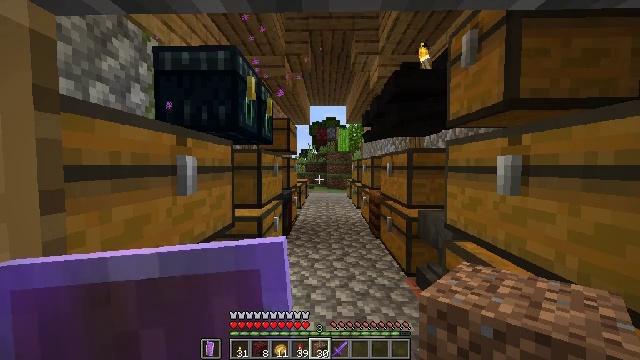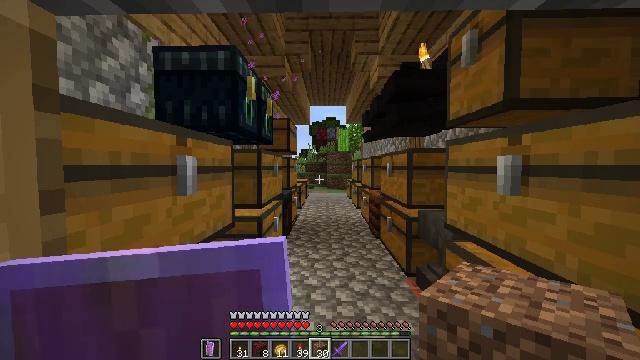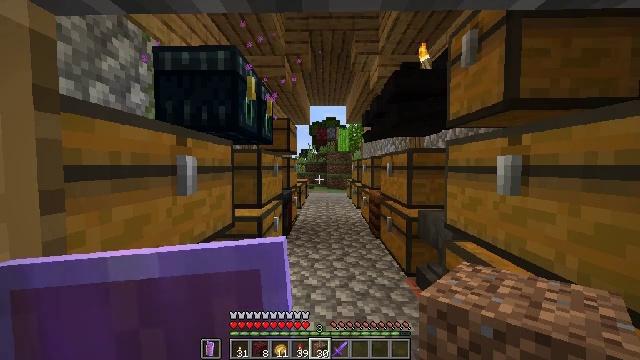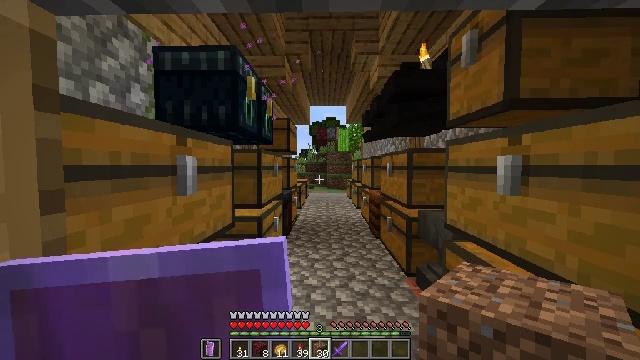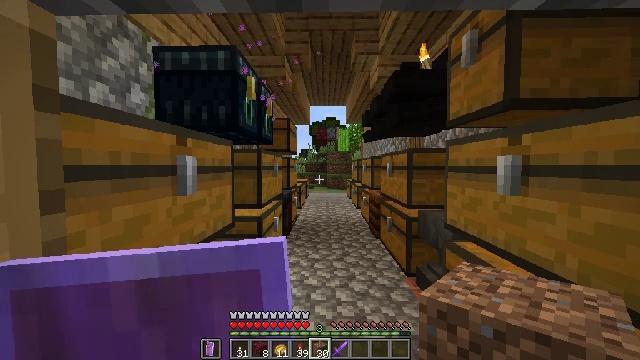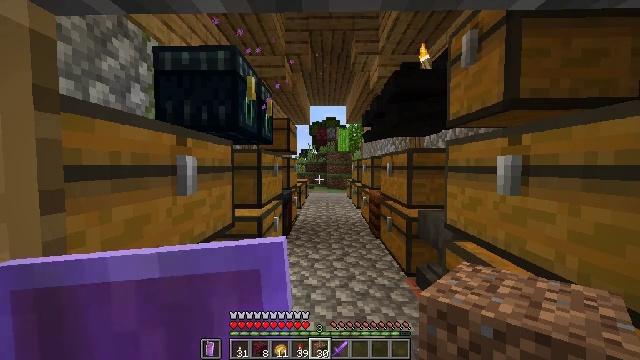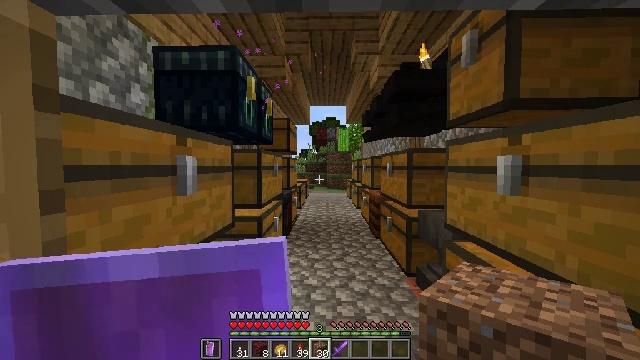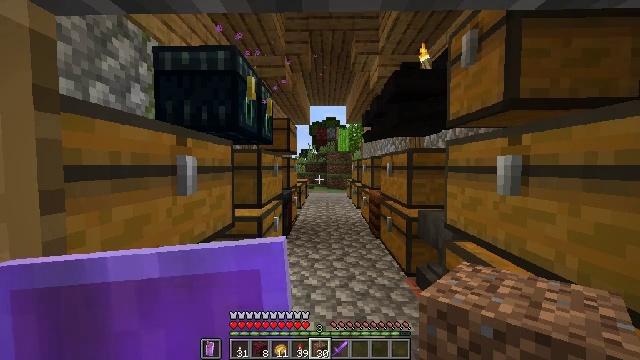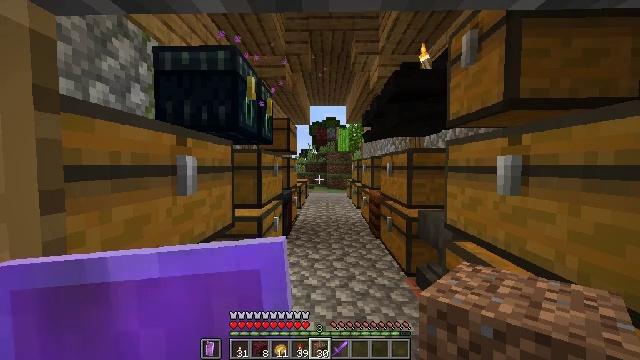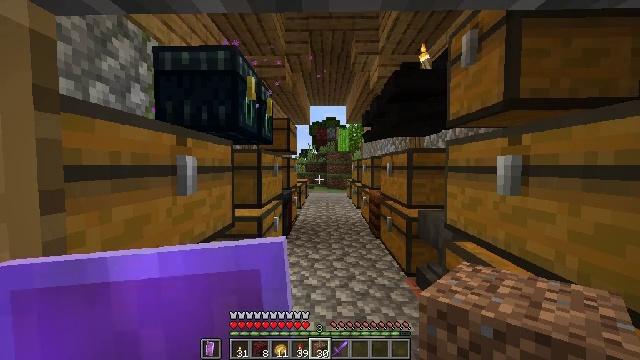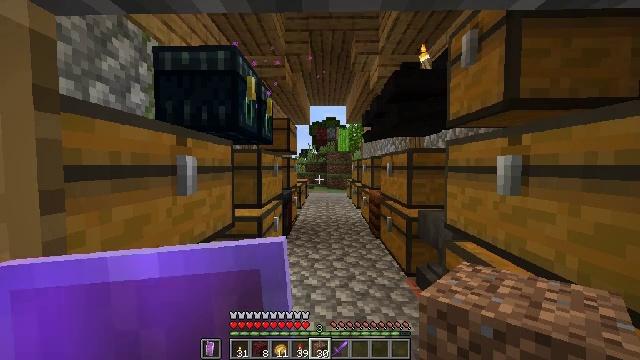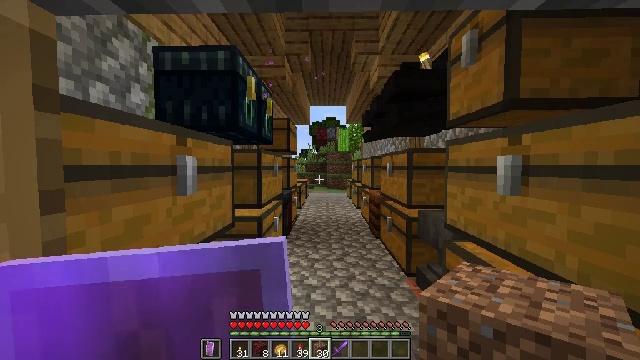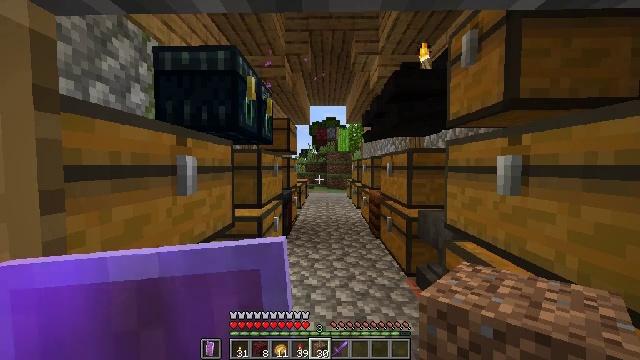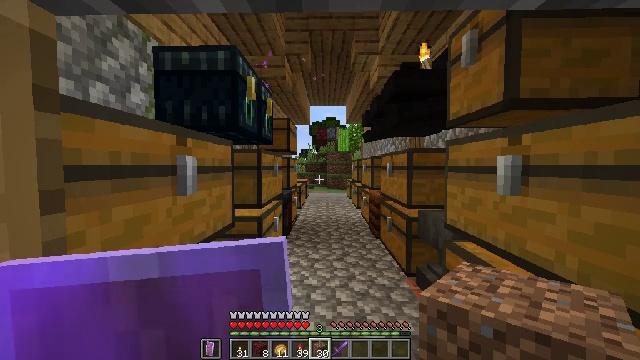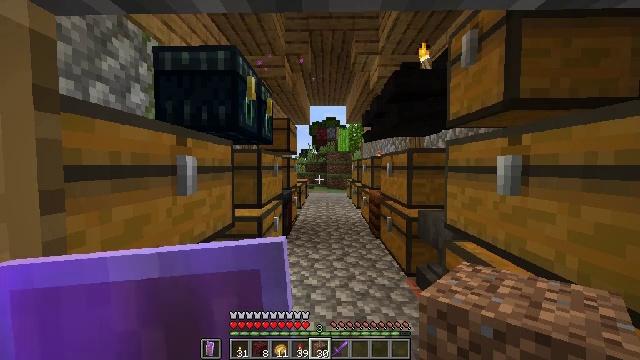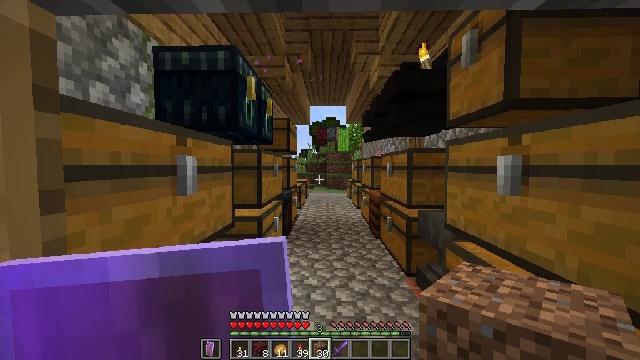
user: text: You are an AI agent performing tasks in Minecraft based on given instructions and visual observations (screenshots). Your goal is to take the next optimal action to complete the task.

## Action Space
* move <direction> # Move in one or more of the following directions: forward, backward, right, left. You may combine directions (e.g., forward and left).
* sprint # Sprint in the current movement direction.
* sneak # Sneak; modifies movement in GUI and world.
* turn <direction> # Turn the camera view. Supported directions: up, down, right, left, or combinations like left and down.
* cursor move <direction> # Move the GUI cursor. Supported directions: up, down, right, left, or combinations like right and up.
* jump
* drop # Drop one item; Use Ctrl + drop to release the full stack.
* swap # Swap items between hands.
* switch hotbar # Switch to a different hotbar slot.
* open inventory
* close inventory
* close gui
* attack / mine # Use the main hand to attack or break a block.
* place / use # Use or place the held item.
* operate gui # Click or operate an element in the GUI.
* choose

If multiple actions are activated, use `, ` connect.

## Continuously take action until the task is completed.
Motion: motion action
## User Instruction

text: Attack the white banner to gather it.
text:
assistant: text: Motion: no_op
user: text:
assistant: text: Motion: no_op
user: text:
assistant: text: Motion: no_op
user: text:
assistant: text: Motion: no_op
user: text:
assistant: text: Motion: no_op
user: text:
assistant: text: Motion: no_op
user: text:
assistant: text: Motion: no_op
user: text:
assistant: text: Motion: no_op
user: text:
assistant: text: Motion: no_op
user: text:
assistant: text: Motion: no_op
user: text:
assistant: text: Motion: no_op
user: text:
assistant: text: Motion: no_op
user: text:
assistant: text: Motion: no_op
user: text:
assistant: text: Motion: no_op
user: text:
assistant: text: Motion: no_op
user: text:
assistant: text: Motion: no_op
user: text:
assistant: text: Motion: no_op
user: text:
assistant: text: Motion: no_op
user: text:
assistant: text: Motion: no_op
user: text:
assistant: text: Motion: no_op
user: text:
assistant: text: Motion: no_op
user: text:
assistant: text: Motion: no_op
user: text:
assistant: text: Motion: no_op
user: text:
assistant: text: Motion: no_op
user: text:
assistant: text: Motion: no_op
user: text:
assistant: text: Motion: no_op
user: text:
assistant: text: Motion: no_op
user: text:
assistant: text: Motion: no_op
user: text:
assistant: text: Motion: no_op
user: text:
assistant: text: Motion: no_op